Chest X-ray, PA view. Patient: 37 years old, sex F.
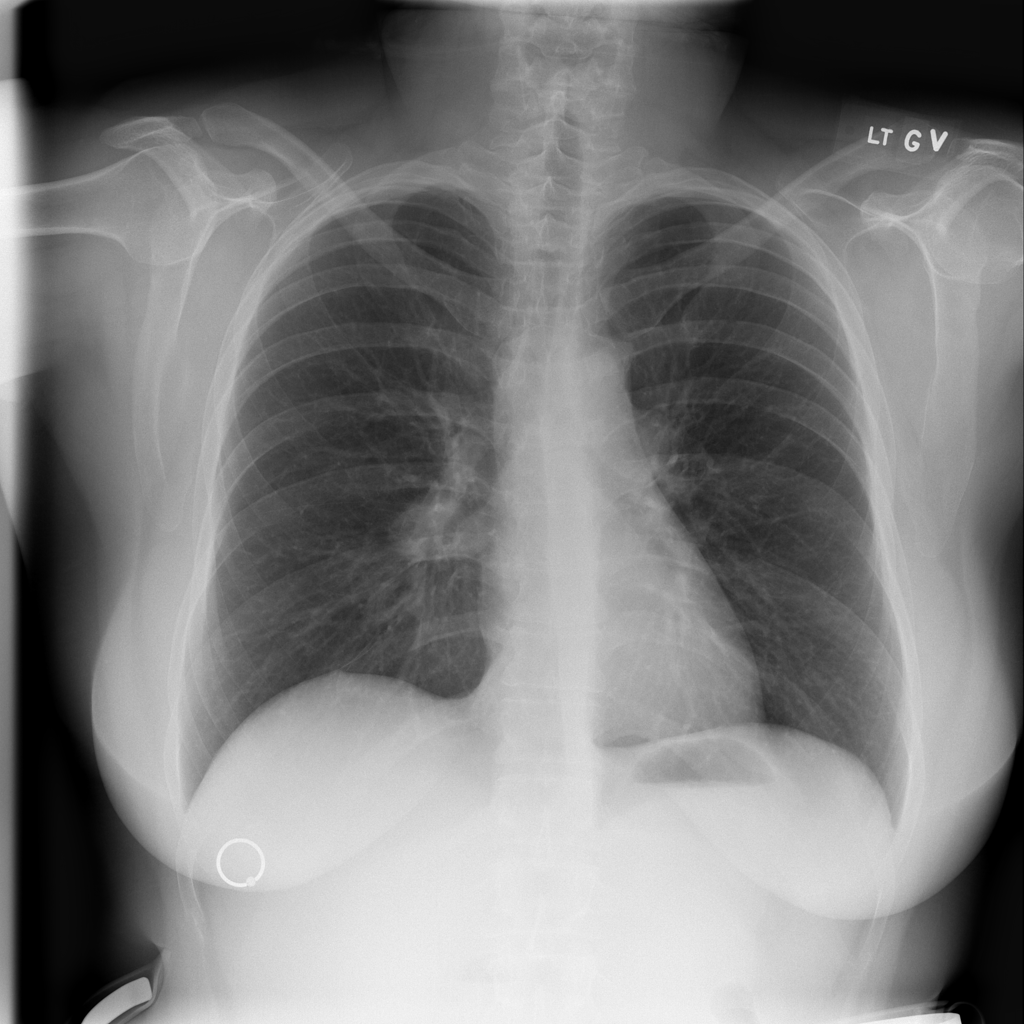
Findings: No Finding